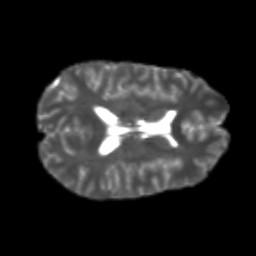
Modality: T2w
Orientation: axial
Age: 23
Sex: male
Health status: healthy
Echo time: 0.074 s